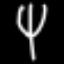
Label: fork